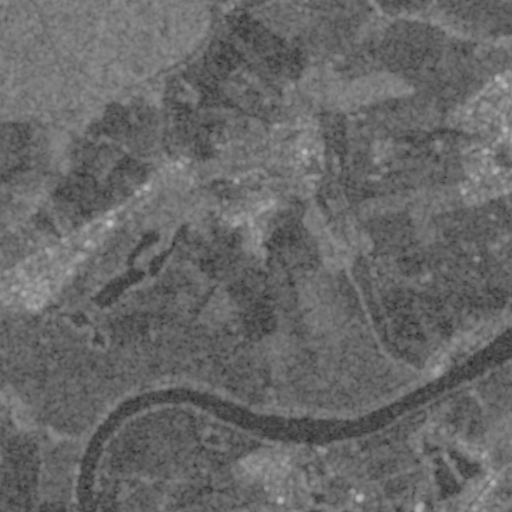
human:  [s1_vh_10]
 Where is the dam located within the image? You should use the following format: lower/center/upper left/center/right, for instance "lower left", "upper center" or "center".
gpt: The dam is located in the lower right of the image.
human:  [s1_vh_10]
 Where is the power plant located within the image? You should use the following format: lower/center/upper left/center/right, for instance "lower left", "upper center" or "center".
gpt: The power plant is located in the upper of the image.
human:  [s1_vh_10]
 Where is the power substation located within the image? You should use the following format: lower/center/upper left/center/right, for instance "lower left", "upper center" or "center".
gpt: The power substation is located in the lower right of the image.
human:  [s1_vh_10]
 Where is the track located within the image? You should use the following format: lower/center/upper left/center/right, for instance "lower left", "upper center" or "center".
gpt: The track is located in the lower left of the image.
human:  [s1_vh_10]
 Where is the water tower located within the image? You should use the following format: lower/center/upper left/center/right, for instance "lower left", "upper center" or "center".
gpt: The water tower is located in the upper right of the image.
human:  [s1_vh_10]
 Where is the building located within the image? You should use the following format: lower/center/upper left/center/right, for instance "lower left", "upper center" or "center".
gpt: There is no building in the image.

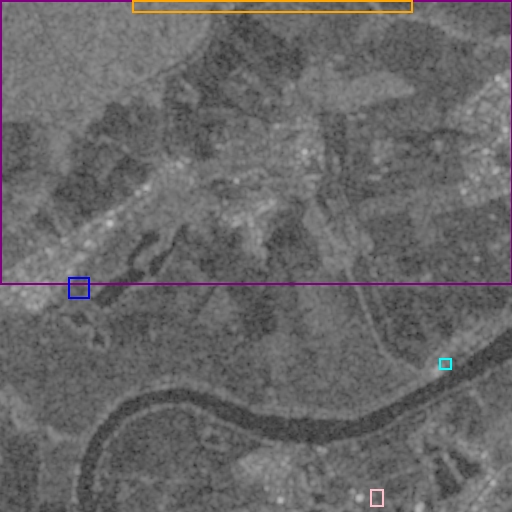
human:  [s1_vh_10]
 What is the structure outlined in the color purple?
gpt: The structure outlined in purple is a crop field.
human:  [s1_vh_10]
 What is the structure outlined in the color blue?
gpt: The structure outlined in blue is a park.
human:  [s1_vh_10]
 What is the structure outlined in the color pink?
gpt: The structure outlined in pink is a parking lot.
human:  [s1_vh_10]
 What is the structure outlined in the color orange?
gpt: The structure outlined in orange is a power plant.
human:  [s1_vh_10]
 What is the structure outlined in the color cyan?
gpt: The structure outlined in cyan is a power substation.
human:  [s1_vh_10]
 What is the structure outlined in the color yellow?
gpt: There is no yellow outline.